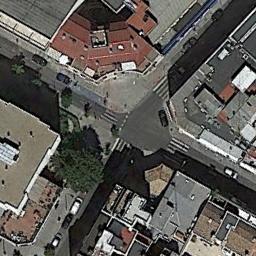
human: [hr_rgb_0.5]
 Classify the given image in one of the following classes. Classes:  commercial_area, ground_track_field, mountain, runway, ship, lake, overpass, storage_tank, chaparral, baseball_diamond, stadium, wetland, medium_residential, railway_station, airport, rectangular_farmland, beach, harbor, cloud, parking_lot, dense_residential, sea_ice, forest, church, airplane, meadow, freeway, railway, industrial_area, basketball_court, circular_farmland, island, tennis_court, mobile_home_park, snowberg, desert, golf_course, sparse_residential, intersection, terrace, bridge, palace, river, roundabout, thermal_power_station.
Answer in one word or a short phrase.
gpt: intersection